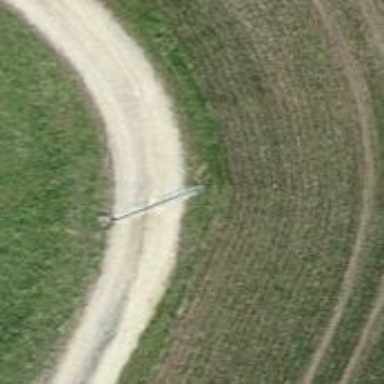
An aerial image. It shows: Track with grade2 tracktype.